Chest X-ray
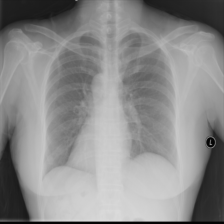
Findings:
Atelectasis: negative
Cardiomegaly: negative
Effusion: negative
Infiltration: negative
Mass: negative
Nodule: negative
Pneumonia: negative
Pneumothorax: negative
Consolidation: negative
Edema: negative
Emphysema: negative
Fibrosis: negative
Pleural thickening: negative
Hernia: negative